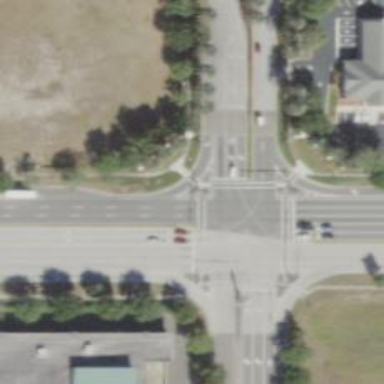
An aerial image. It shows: Uncontrolled road crossing.